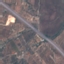
Label: Highway